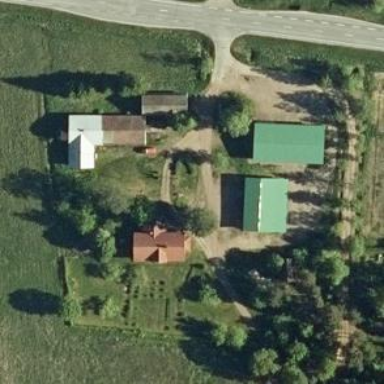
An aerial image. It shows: Farm.